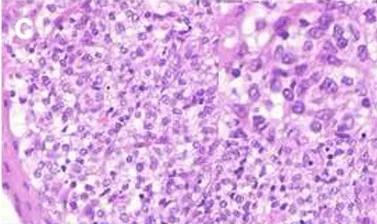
Concomitant disseminated Langerhans cell histiocytosis and acute myeloid leukaemia. C; Tonsillar biopsy, showing infiltration by a population of atypical cells with indistinct cytoplasmic borders. High-power view (insert) showed atypical cells with nuclei containing linear grooves.
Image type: pathology (h&e)